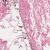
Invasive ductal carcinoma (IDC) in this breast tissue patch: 0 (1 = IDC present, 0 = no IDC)